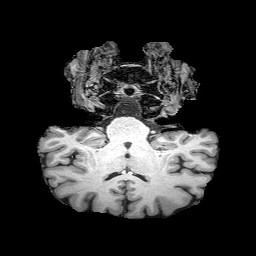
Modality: T1w
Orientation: sagittal
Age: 68
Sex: female
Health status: healthy